Interaction volume radius: 10 \u00c5
Interaction volume height: 15 \u00c5
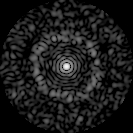
Disorder parameter: 0.8144